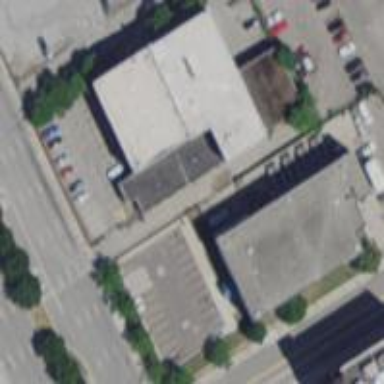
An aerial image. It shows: Industrial building.